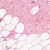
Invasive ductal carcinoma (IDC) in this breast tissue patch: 0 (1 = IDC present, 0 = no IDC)